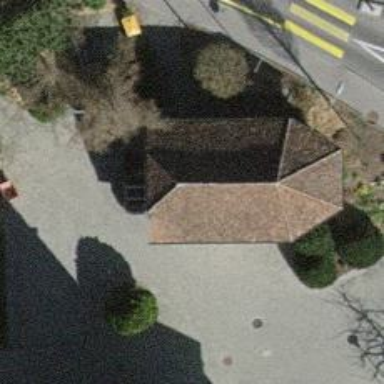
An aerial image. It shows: Building with ridged roof.